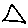
Label: triangle